This is a demodulated (Hilbert-envelope) spectrum computed from a bearing vibration snapshot; the dashed markers indicate where each bearing fault type would appear (BPFO, BPFI, BSF, FTF). What is the most likely bearing condition (normal, inner_race, outer_race, ball)?
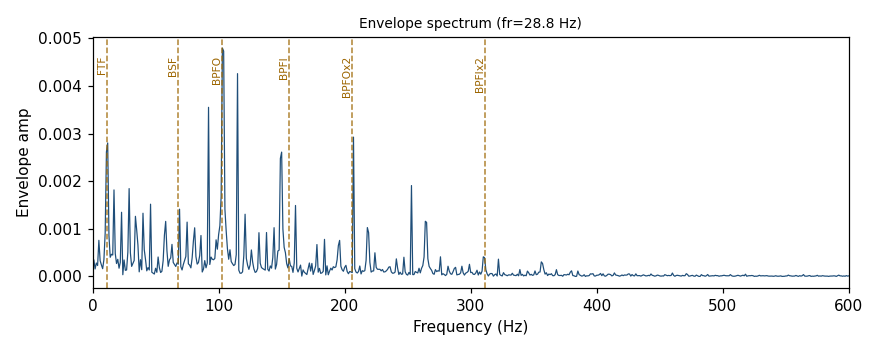
Answer: outer_race